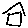
Label: house